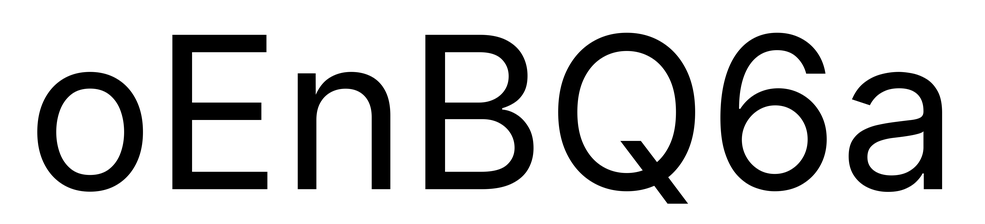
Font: Inter_Regular